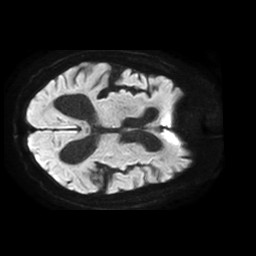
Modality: TRACE
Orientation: axial
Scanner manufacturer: philips
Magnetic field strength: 1.5 T
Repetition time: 4.6 s
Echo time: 0.07621 s